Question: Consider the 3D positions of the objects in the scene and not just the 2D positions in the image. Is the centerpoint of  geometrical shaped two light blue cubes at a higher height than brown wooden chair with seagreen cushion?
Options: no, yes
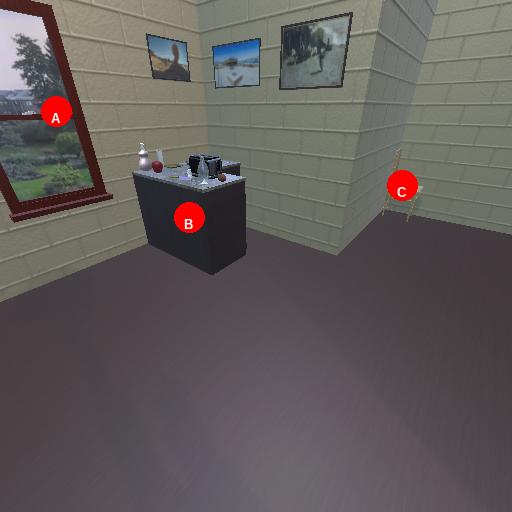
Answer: no